Question: How to get access to variable 'app' from content script 'app.js' in background script 'background.js'?
Here is how I try it ('background.js'):
'''
chrome.tabs.executeScript(null, { file: "app.js" }, function() {
app.getSettings('authorizeInProgress'); //...
});
'''
Here is what I get:

Here is 'manifest.json':
'''
{
"name": "ctrl-vk",
"version": "0.1.3",
"manifest_version": 2,
"description": "Chrome extension for ctrl+v insertion of images to vk.com",
"content_scripts": [{
"matches": [
"http://*/*",
"https://*/*"
],
"js": ["jquery-1.9.1.min.js"
],
"run_at": "document_end"
}],
"web_accessible_resources": [
"jquery-1.9.1.min.js"
],
"permissions" : [
"tabs",
"http://*/*",
"https://*/*"
],
"background": {
"persistent": false,
"scripts": ["background.js"]
}
}
'''
# Full code for instance, at github
<URL>
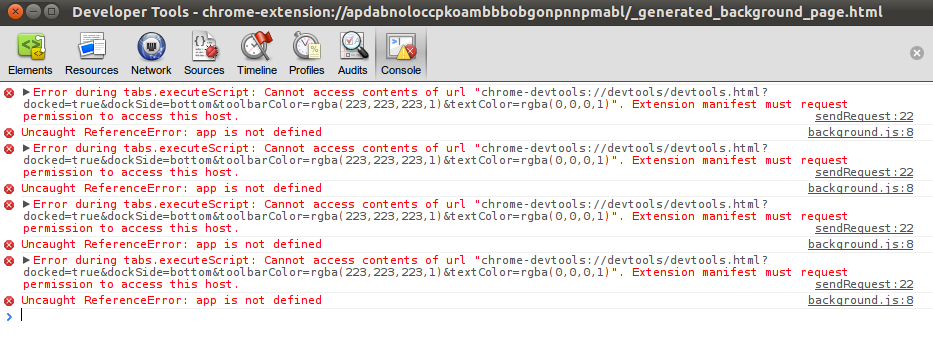
Answer: To avoid above error use following code
'''
if (tab.url.indexOf("chrome-devtools://") == -1) {
chrome.tabs.executeScript(tabId, {
file: "app.js"
}, function () {
if (app.getSettings('authorizeInProgress')) {
alert('my tab');
REDIRECT_URI = app.getSettings('REDIRECT_URI');
if (tab.url.indexOf(REDIRECT_URI + "#access_token") >= 0) {
app.setSettings('authorize_in_progress', false);
chrome.tabs.remove(tabId);
return app.finishAuthorize(tab.url);
}
} else {
alert('not my');
}
});
}
'''
instead of
'''
chrome.tabs.executeScript(null, {
file: "app.js"
}, function () {
if (app.getSettings('authorizeInProgress')) {
alert('my tab');
REDIRECT_URI = app.getSettings('REDIRECT_URI');
if (tab.url.indexOf(REDIRECT_URI + "#access_token") >= 0) {
app.setSettings('authorize_in_progress', false);
chrome.tabs.remove(tabId);
return app.finishAuthorize(tab.url);
}
} else {
alert('not my');
}
});
'''
# Explanation
- 'chrome://extensions/''chrome.tabs.onUpdated'